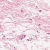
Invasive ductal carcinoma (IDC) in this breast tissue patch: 0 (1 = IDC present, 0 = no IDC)